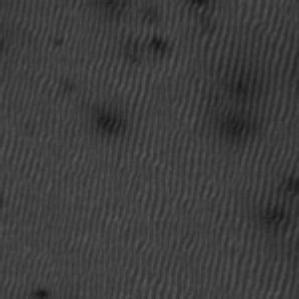
Label: frost